Question: I'm trying to display month/year in my graph, but there is a bug with labels on x-axis:

(and May and June).
Here is the code
'''
function showGraph() {
var data = [
{ label : "Odmeny", data: [ [(new Date('2012/04/01')).getTime(), 10], [(new Date('2012/05/01')).getTime(), 10], [(new Date('2012/06/01')).getTime(), 10] ] },
{ label : "Koeficienty", data: [ [(new Date('2012/04/01')).getTime(), 11], [(new Date('2012/05/01')).getTime(), 13], [(new Date('2012/06/01')).getTime(), 16], [(new Date('2012/07/01')).getTime(), 12] ] }
];
var options = {
xaxes: [{
mode: "time",
timeformat: "%b&nbsp;%y",
monthNames: ["jan", "feb", "mar", "apr", "maj", "jun", "jul", "aug", "sep", "okt", "nov", "dec"]
}],
yaxes: [ {
min: 0
} ],
series: {
lines: {
show: true,
fill: null
},
points: {
show: true,
radius: 3,
lineWidth: 2,
fill: true,
fillColor: "#ffffff",
symbol: "circle"
}
},
grid: { hoverable: true, clickable: true }
};
$.plot($("#placeholder"), data, options);
}
'''
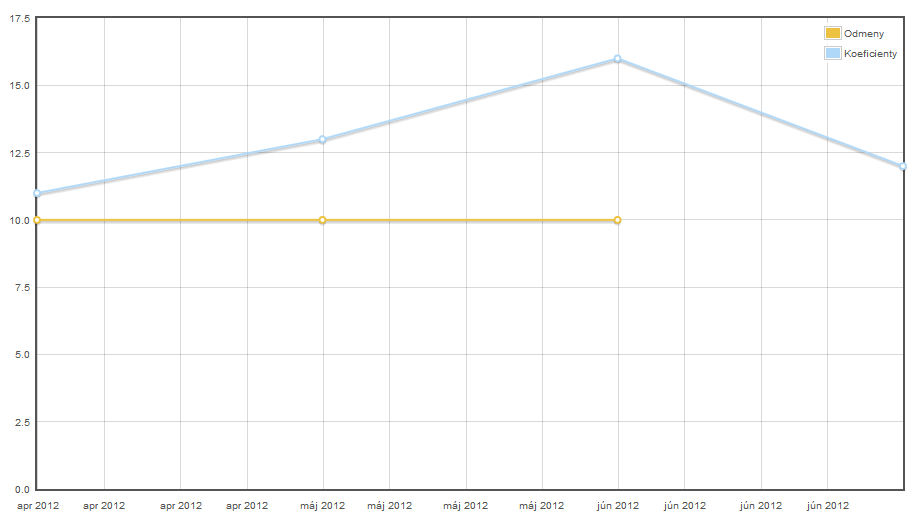
Answer: Working code (no minThickSize):
'''
var options = {
xaxes: [{
mode: "time",
timeformat: "%b %y",
monthNames: ["jan", "feb", "mar", "apr", "maj", "jun", "jul", "aug", "sep", "okt", "nov", "dec"]
}],
yaxes: [ {
min: 0
} ],
series: {
lines: {
show: true,
fill: null
},
points: {
show: true,
radius: 3,
lineWidth: 2,
fill: true,
fillColor: "#ffffff",
symbol: "circle"
}
},
grid: { hoverable: true, clickable: true }
};
'''